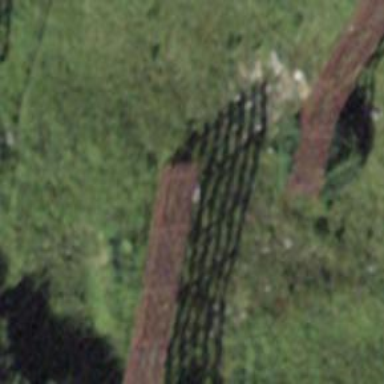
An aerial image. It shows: Structure designed for avalanche protection.